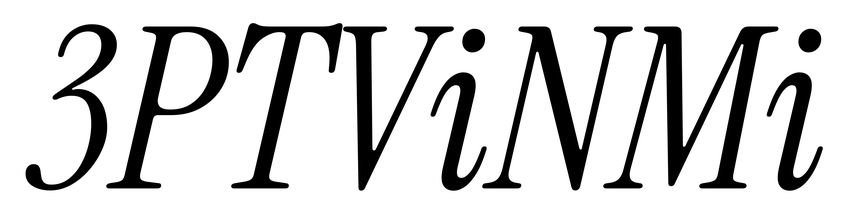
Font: InstrumentSerif-Italic